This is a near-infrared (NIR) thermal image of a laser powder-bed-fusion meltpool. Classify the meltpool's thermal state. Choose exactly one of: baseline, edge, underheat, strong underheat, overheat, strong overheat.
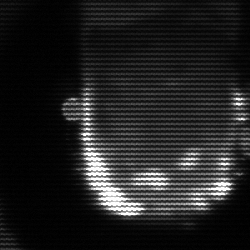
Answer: baseline